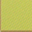
Piece: xx